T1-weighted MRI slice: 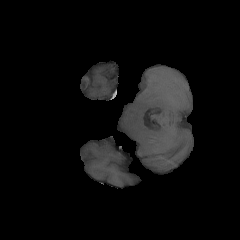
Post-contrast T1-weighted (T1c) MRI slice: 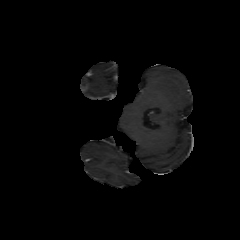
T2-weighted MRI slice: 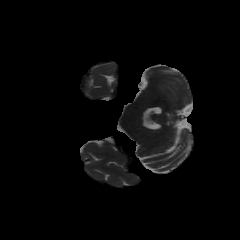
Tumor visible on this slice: no